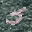
Label: 5